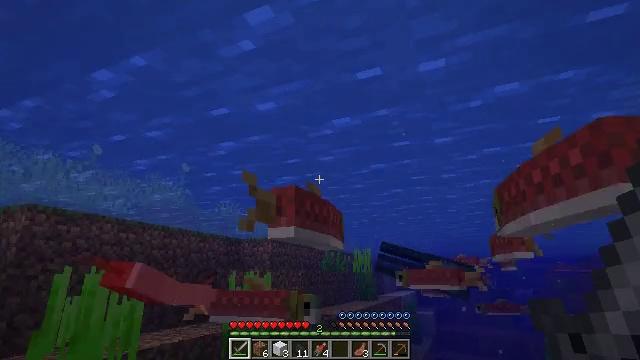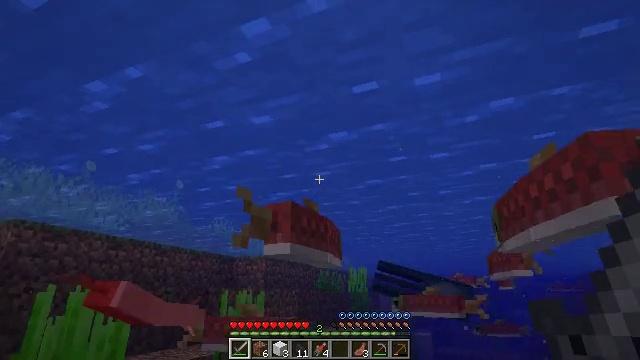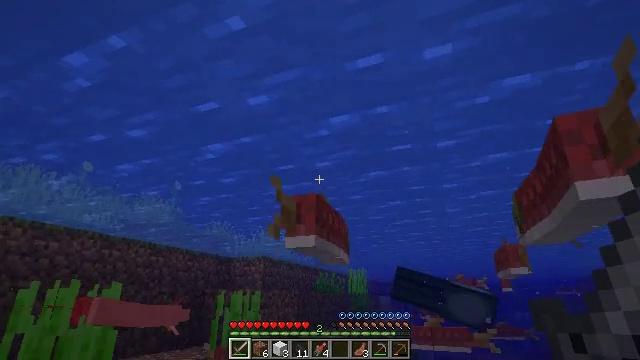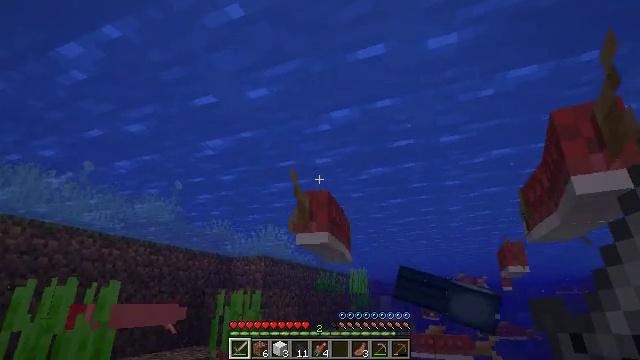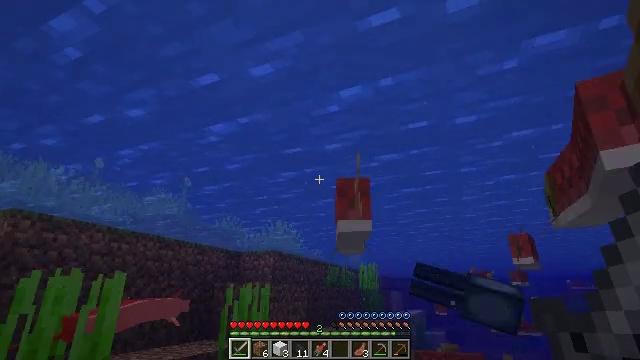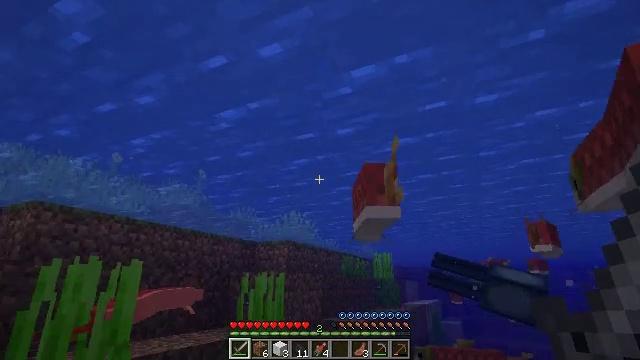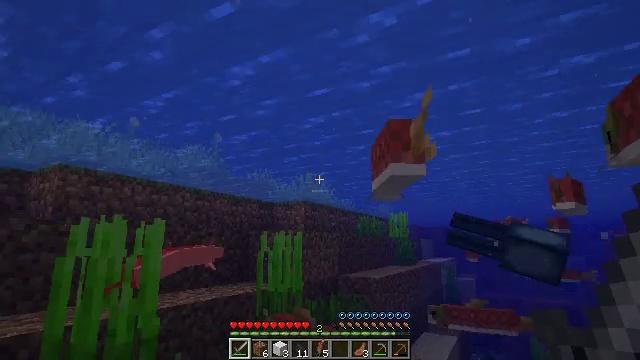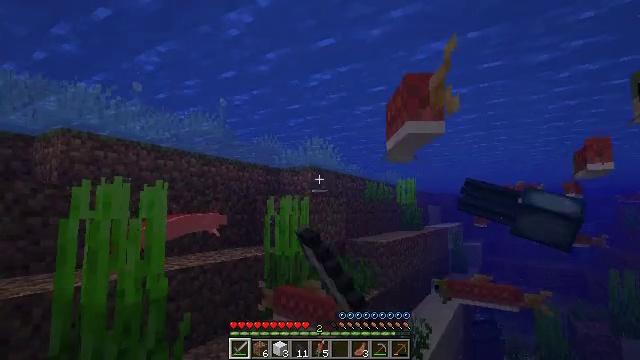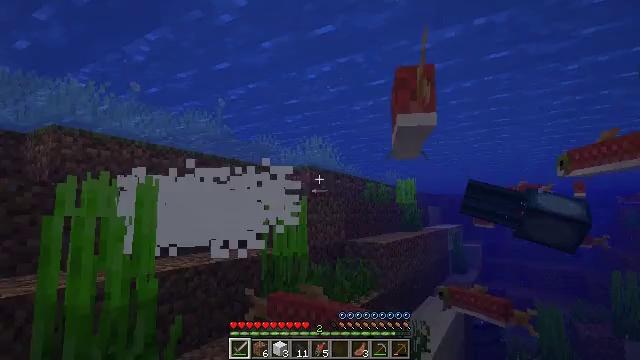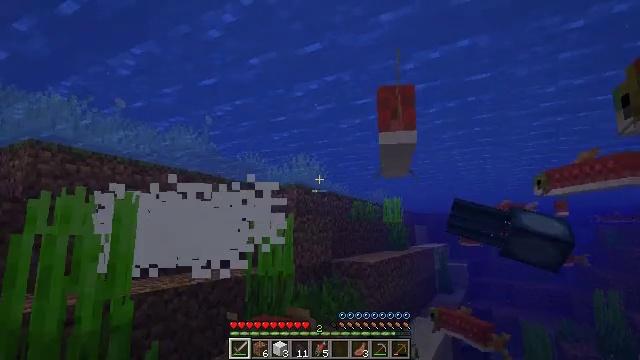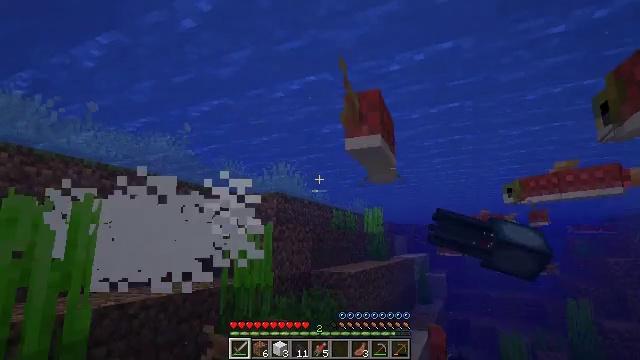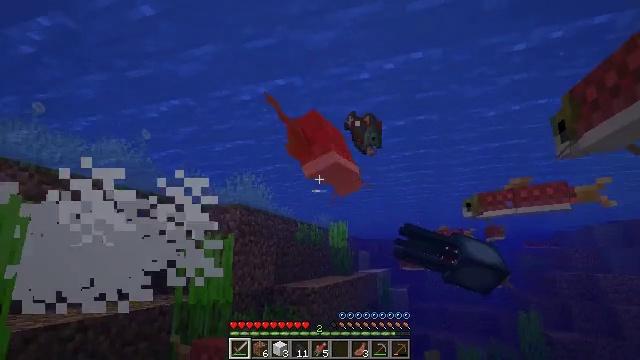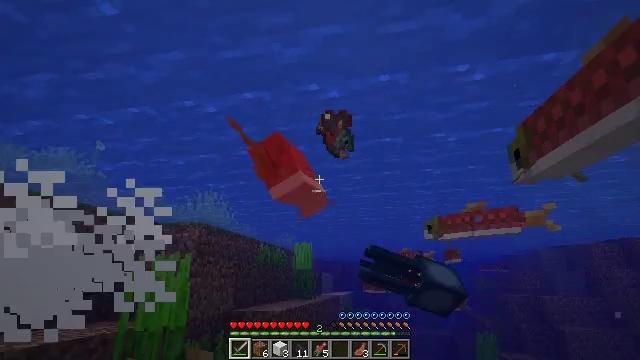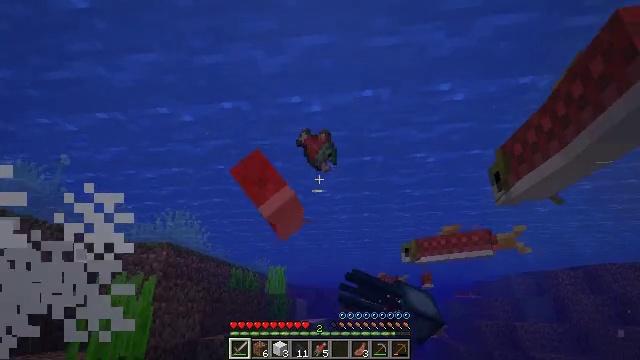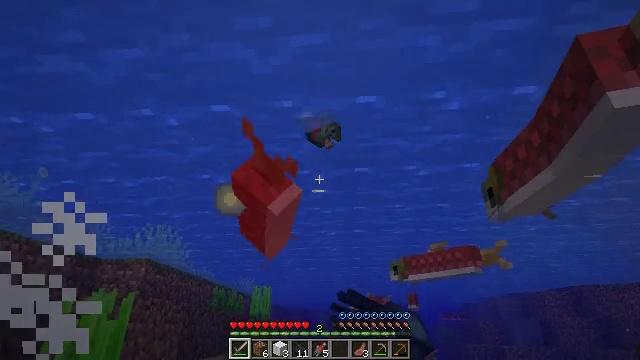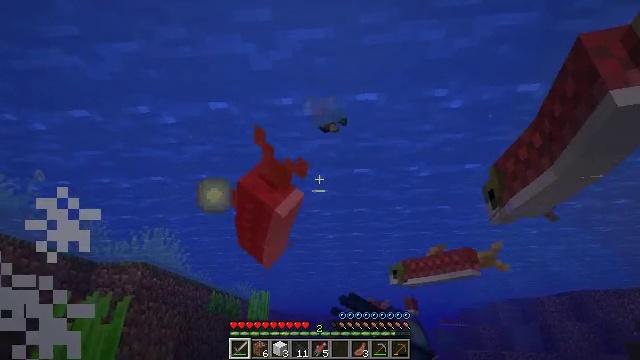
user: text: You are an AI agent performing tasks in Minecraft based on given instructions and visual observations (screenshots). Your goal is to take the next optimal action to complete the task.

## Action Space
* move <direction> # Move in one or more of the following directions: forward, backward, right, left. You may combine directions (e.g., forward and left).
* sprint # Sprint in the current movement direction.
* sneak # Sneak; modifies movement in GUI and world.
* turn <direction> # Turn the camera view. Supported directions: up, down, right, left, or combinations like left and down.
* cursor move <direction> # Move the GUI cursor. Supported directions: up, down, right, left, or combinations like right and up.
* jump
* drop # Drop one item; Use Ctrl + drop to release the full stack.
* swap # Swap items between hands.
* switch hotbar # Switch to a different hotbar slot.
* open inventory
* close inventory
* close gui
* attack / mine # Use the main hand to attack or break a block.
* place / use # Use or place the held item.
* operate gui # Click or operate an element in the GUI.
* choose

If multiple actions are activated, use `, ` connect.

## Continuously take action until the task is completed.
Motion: motion action
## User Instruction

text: Kill the salmon.
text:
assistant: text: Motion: move forward, turn up
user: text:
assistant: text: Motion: move forward
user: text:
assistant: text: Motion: move forward
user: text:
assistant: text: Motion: move forward, turn left
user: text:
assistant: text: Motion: move forward, turn left and down
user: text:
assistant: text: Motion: move forward, turn left and down, attack / mine
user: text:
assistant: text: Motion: move forward, turn left and down, attack / mine
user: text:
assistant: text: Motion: move forward, attack / mine
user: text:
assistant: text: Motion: move forward, turn right and up
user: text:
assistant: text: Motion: move forward, turn right and up
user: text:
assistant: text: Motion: move forward, turn right and up
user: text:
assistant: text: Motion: move forward, turn right and up
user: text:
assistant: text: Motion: move forward, turn right and up
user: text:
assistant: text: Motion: move forward, turn right and up
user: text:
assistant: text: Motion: move forward
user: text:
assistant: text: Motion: move forward
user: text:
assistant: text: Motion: move forward, attack / mine
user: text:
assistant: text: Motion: move forward, turn left, attack / mine
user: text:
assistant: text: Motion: move forward, attack / mine
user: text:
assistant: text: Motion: move forward
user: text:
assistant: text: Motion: move forward
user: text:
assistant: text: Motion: move forward
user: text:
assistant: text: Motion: move forward
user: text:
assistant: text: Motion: move forward, turn left
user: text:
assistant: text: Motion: move forward, turn left
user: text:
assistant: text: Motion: move forward, turn left, jump
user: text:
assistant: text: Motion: move forward, turn left and down, jump
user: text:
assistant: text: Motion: move forward, turn down, jump
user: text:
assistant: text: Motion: move forward, turn down, jump
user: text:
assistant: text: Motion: move forward, turn left and down, jump